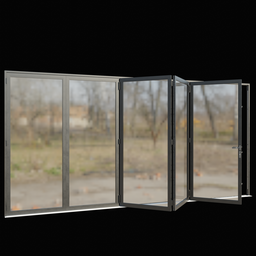
Label: architecture